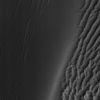
Label: not_dusty